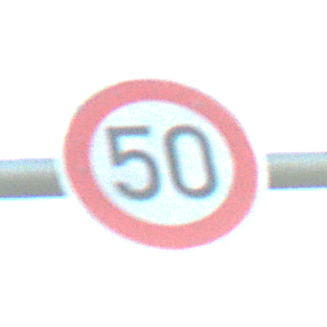
Verkehrszeichen: Geschwindigkeit50
Umgebung: Outdoor, Nature
Tageszeit: SunriseSunset
Wetter: PartlyCloudy
Licht: Natural
Jahreszeit: NotSpecified
Kontrast: MediumContrast